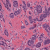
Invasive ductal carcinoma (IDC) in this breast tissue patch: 1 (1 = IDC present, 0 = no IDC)